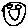
Label: smiley face